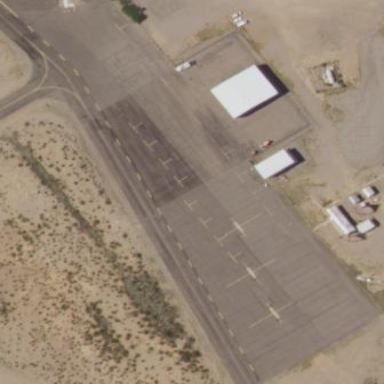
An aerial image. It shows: Apron at the airport with asphalt surface.